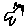
Label: triangle